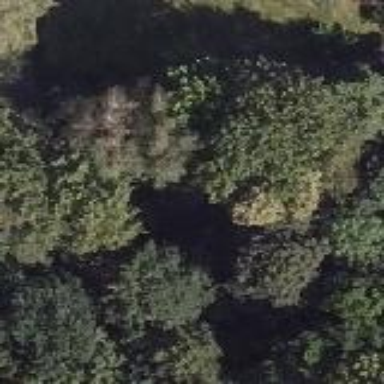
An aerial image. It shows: Mixed woodland area with various types of leaves.